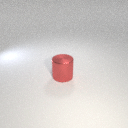
large red metal cylinder